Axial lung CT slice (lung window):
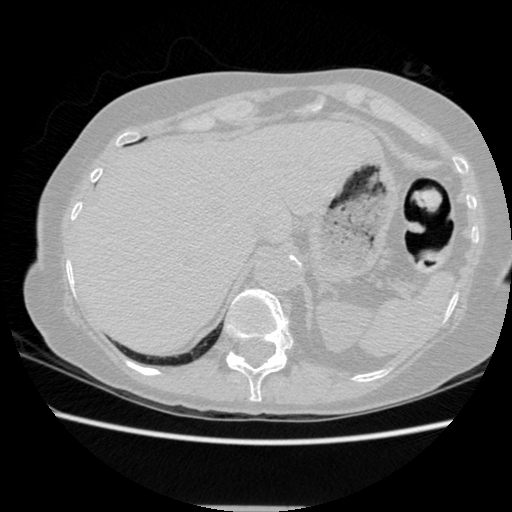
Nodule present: no